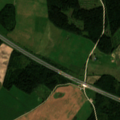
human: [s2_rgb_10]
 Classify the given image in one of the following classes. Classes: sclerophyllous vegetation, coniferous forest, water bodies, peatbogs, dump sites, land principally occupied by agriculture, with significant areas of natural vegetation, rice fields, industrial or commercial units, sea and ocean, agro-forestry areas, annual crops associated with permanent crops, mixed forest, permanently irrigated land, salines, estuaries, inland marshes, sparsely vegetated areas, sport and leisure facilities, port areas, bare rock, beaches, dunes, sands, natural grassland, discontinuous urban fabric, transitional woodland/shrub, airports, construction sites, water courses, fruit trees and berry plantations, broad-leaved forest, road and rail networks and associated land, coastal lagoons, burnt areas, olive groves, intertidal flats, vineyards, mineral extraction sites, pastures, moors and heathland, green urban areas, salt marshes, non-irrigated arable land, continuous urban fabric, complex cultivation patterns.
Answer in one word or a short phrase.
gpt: non-irrigated arable land, pastures, mixed forest